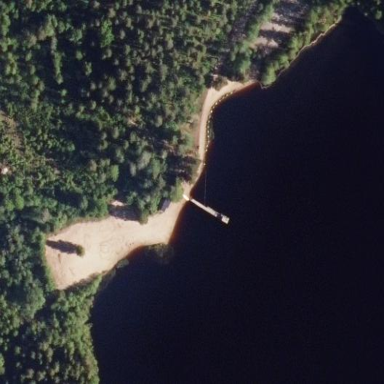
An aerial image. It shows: Swimming area with sandy surface for leisure and sports.